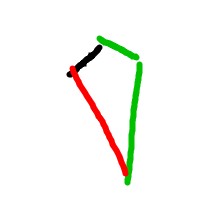
Shape: kite